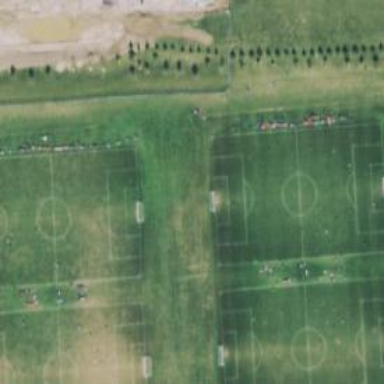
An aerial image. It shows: Soccer pitch designated for leisure and sports activities.